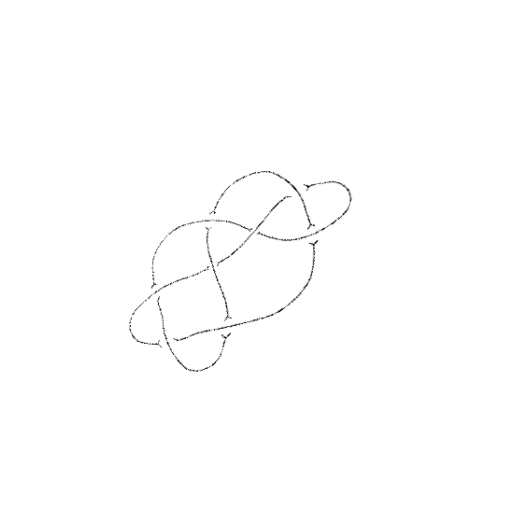
Crossing number: 8